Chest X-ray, PA view. Patient: 35 years old, sex F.
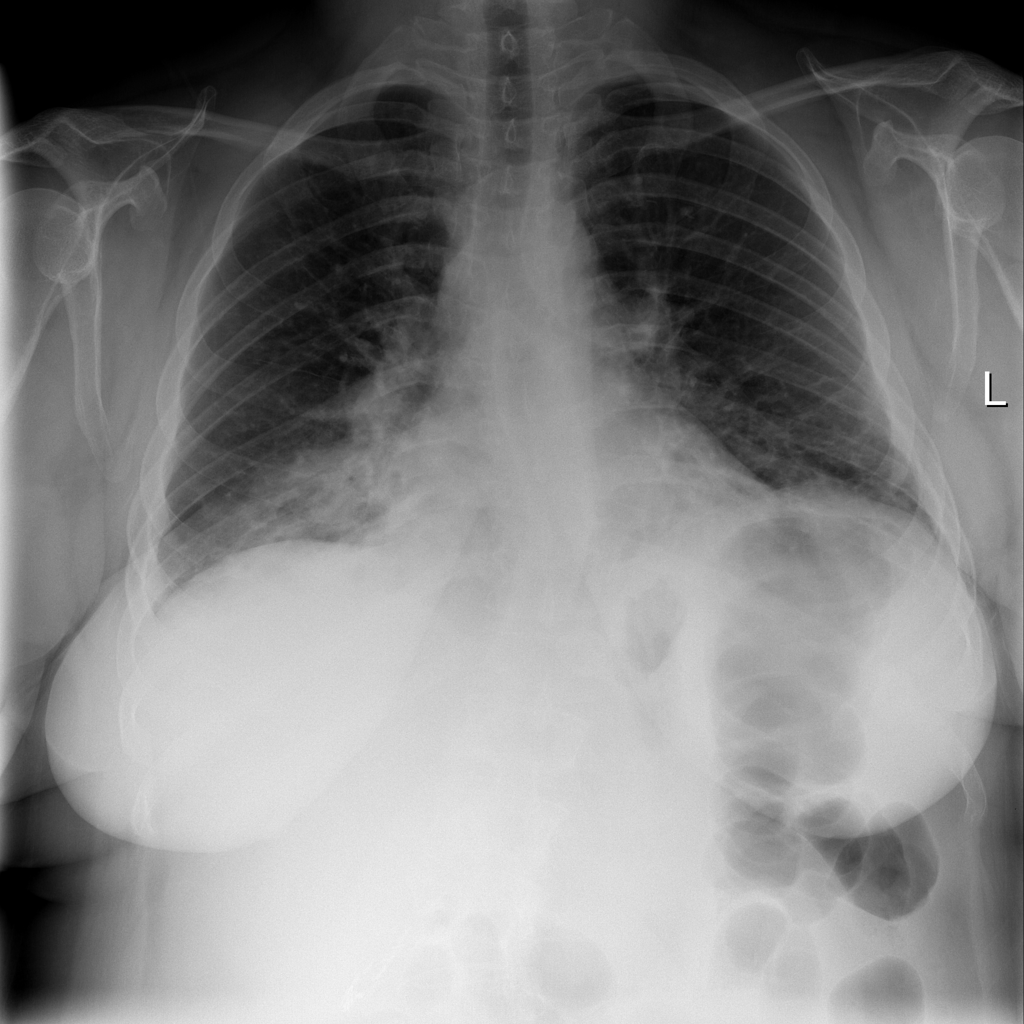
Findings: Infiltration, Pneumonia, Pneumothorax